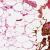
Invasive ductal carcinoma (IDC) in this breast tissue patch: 0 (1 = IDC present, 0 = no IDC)